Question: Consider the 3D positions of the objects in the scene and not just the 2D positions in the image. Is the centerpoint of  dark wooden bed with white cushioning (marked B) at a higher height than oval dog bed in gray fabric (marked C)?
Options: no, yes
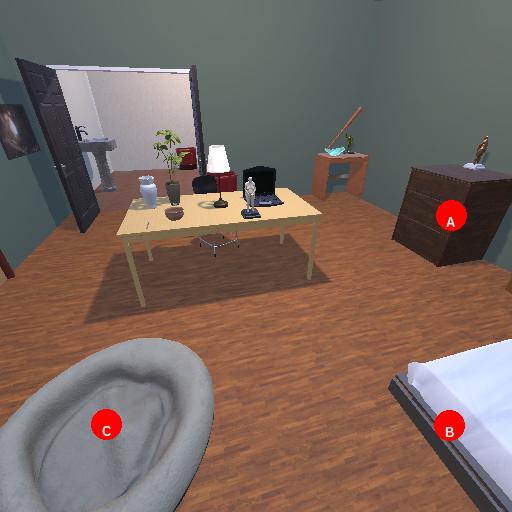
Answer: no